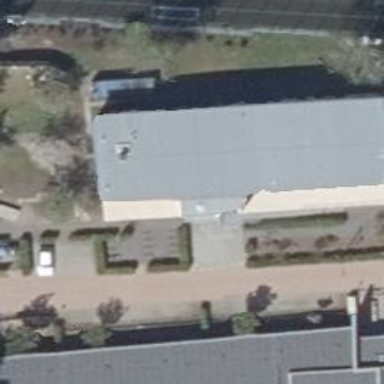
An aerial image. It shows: Building.